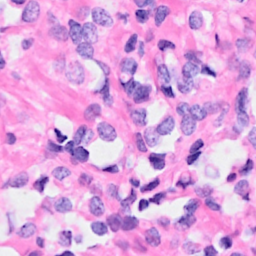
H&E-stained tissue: Breast